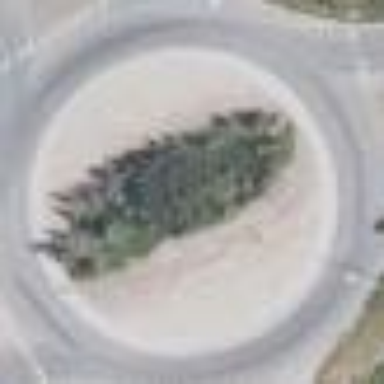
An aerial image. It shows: Roundabout on trunk highway with asphalt surface.